Aerial crown-view tile of a tropical tree (Barro Colorado Island, Panama), acquired 20241014:
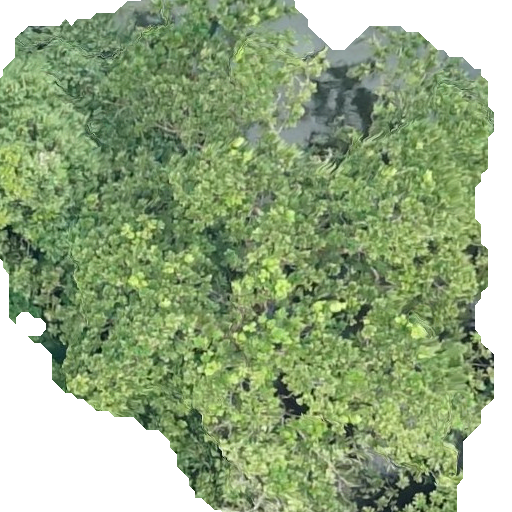
Species: Anacardium excelsum
GBIF accepted scientific name: Anacardium excelsum
Crown area: 354.028 m²